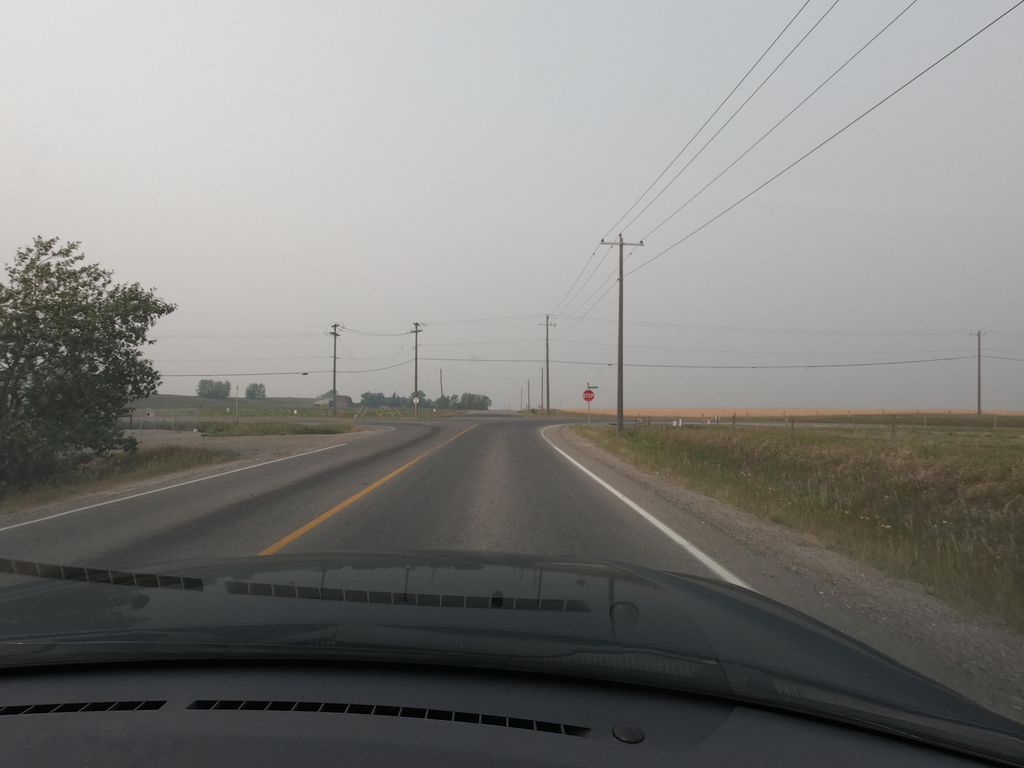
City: calgary